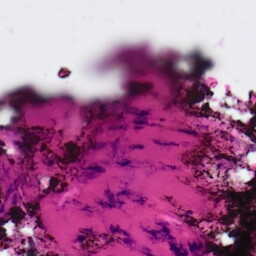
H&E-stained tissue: Ovarian